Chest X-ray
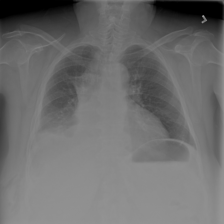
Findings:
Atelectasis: negative
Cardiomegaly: negative
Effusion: negative
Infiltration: negative
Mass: negative
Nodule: negative
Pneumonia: negative
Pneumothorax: positive
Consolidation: negative
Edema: negative
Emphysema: negative
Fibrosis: negative
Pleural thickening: negative
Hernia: negative